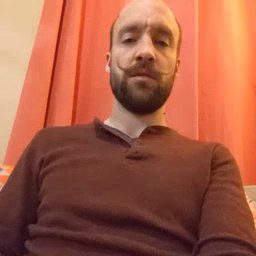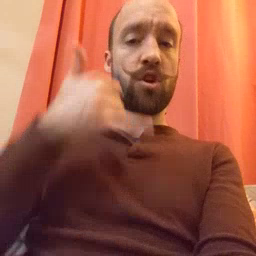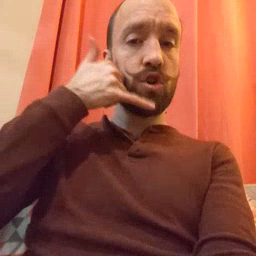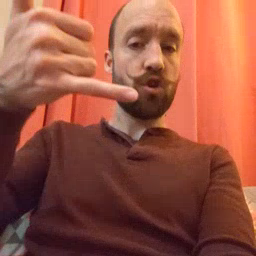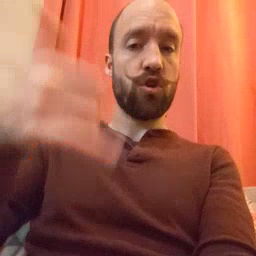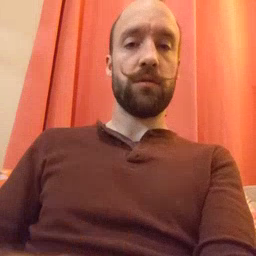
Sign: callonphone